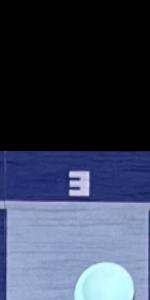
Label: Empty